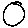
Label: circle